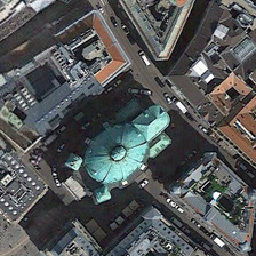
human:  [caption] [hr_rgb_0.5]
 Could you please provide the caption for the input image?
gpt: The main building of the church is bright blue, with a variety of other buildings surrounded.

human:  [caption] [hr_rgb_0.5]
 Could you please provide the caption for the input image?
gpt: The main building of the church is light blue and other buildings are built around.

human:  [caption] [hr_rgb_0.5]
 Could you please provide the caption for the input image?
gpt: The main building of the church is bright blue, surrounded by a variety of buildings.

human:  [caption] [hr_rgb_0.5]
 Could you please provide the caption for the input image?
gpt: The main building of the church is blue.

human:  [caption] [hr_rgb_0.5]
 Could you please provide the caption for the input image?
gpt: The main building of the church is light blue, with a variety of other surrounding buildings.